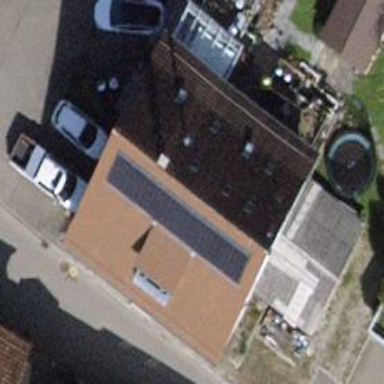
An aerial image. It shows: Small solar photovoltaic panel generator installed on roof.